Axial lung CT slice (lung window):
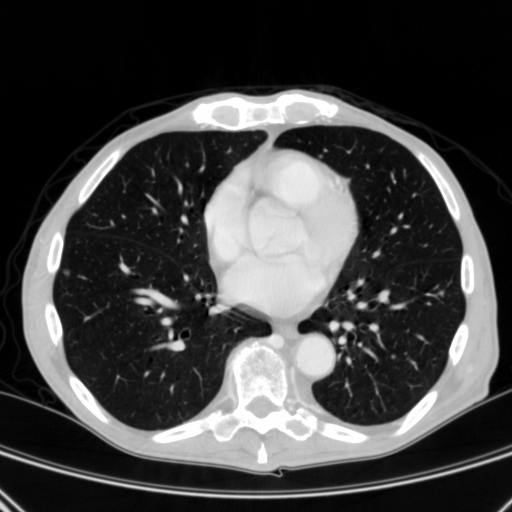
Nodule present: yes
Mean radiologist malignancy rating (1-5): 3